Question: I want to make a player in a website for iOS devices, but I don't want that it plays the video in fullscreen. I want the player that plays it inside the website, making it able to view both the website AND the video.
Witch would look something like this:

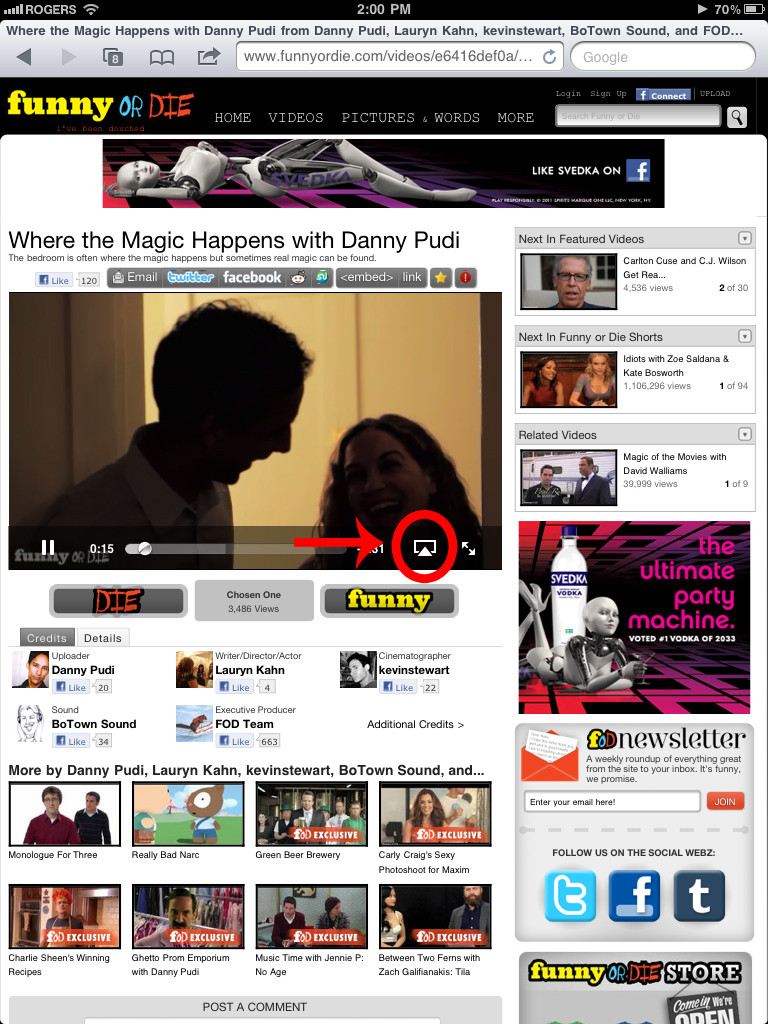
Answer: Use the html5 '<video>' element.